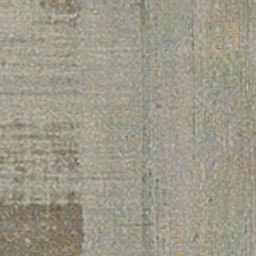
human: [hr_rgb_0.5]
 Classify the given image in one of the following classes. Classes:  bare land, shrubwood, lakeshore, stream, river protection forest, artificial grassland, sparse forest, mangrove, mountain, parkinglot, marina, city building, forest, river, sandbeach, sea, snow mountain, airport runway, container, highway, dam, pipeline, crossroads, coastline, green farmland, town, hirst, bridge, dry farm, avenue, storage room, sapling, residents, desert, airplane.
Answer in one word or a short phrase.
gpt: dry farm